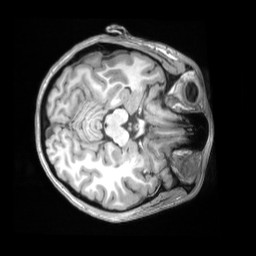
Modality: T1w
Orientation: axial
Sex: female
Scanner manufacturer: siemens
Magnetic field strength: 3 T
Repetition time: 2.53 s
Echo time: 0.00164 s